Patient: sex F, age 37
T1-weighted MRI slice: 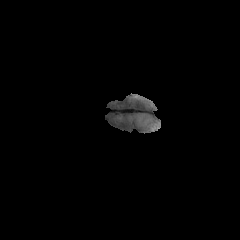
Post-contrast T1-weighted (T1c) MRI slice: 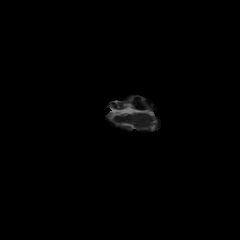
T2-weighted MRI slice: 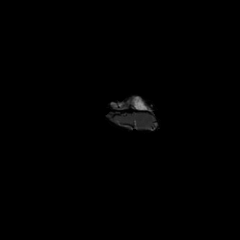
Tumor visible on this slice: no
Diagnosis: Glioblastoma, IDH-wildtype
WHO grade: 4